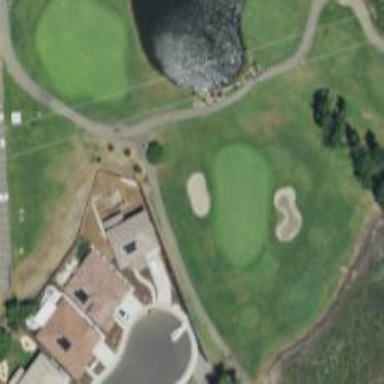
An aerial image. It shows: Golf hole.